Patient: sex M, age 57
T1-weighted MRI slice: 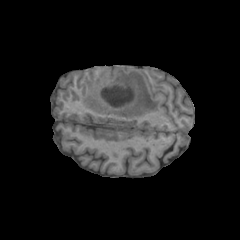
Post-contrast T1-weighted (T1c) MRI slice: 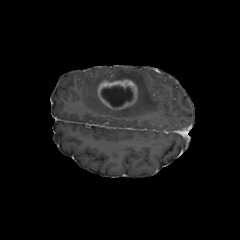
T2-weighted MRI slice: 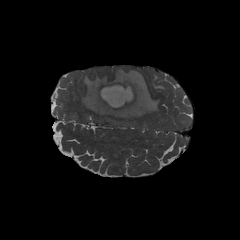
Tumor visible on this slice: yes
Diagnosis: Glioblastoma, IDH-wildtype
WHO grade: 4